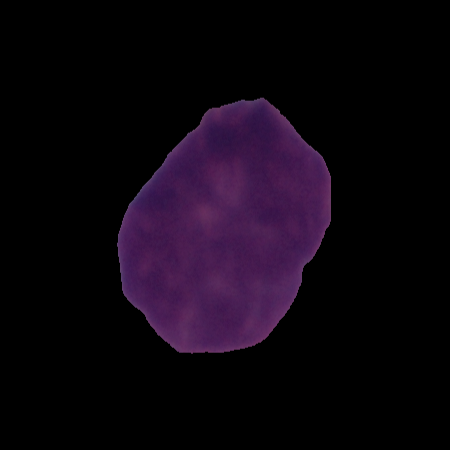
Label: cancer